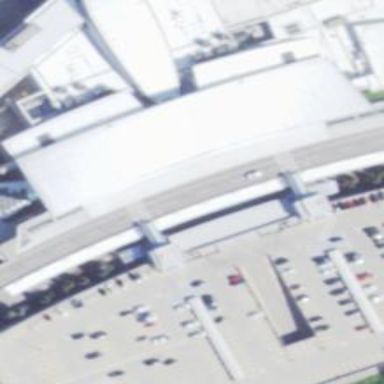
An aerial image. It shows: Car rental facility.